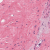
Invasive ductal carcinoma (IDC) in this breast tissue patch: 0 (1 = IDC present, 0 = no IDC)